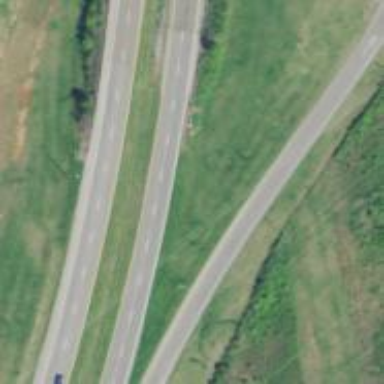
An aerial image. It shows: Trunk_link highway at diverging diamond interchange (DDI) junction.